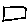
Label: square